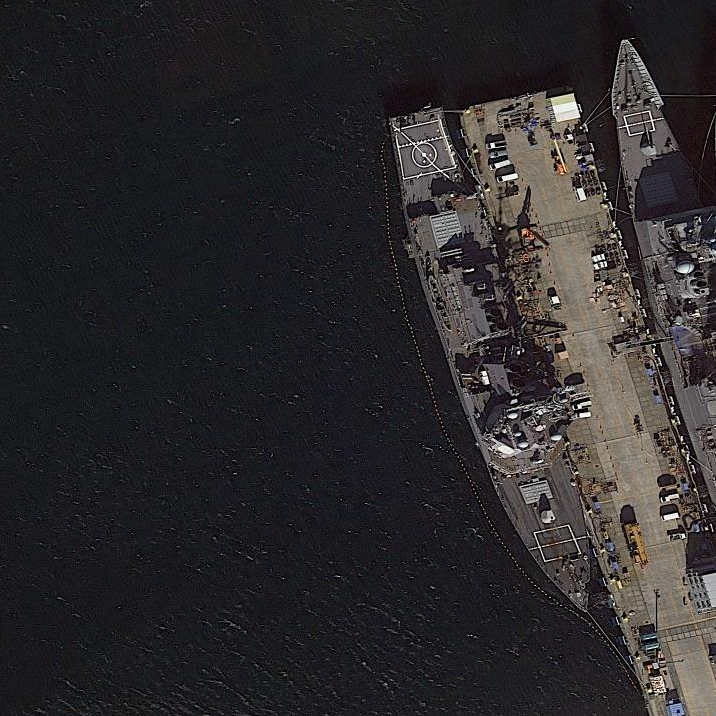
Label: destroyer